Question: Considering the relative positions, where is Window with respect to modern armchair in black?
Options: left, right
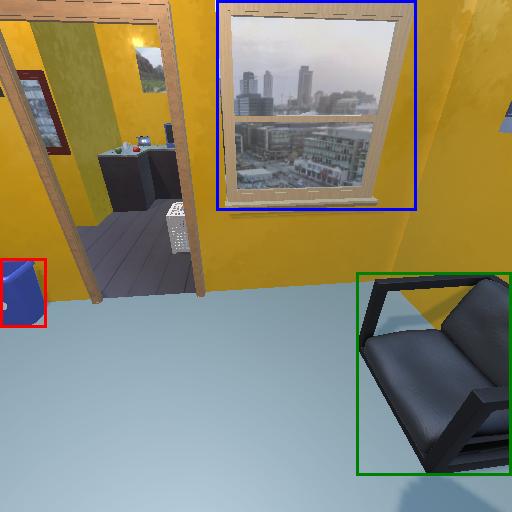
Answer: left